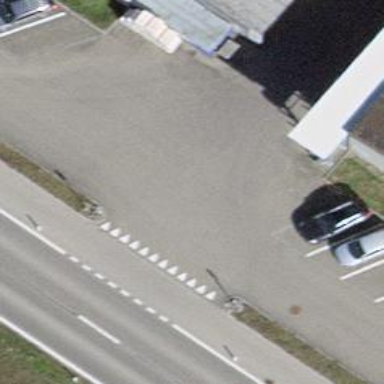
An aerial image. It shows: Parking aisle designated as service road.